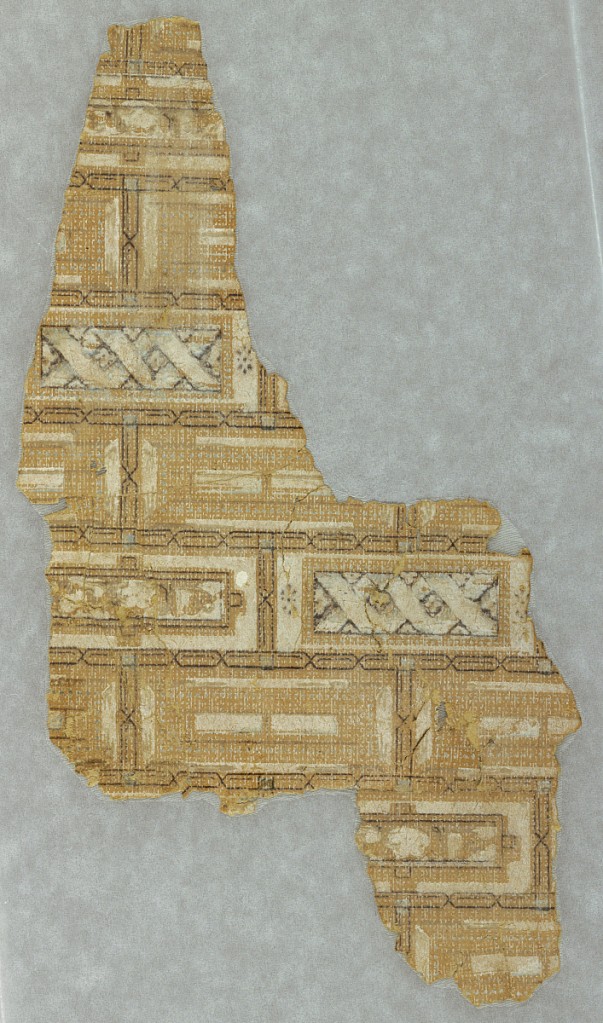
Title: Sidewall - fragment
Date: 1895–1905
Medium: Machine-printed
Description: Small brick pattern separated by alternating long and short lozenges with angled ends, the bricks containing smaller patterns. Printed in white, black, gray and tan on a spotted ground.